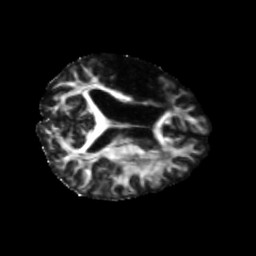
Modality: FA
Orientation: axial
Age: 56
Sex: female
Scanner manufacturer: siemens
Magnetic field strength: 3 T
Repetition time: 5.47 s
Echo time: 0.0854 s